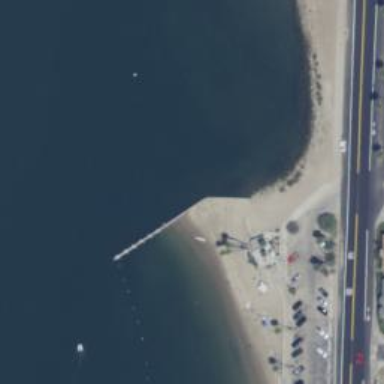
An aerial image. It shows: Breakwater structure.